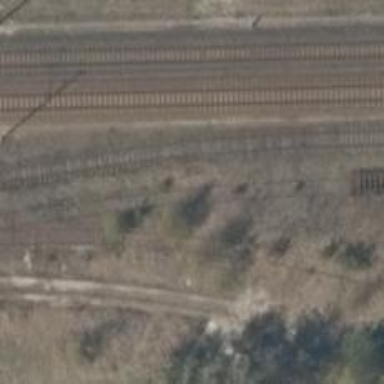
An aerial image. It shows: Unused railway yard.